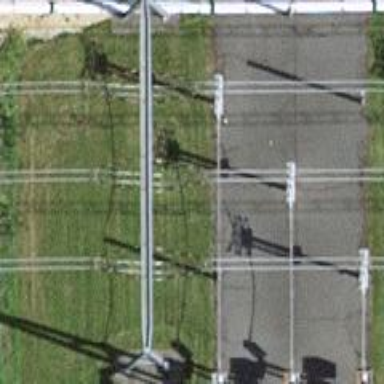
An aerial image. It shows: Insulator used in power systems.